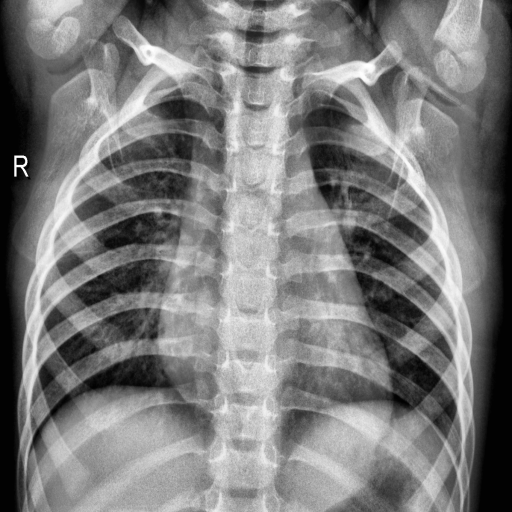
Finding: NORMAL